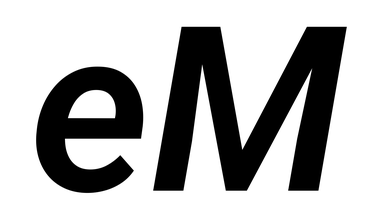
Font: Roboto-Italic_SemiBold_Italic